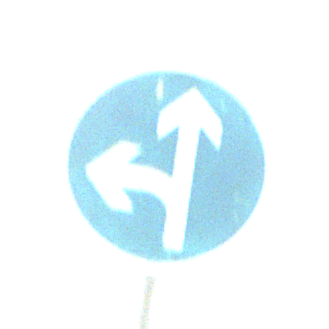
Verkehrszeichen: VorgeschriebeneFahrtrichtungGeradeausOderLinks
Zusatzzeichen oben: VorfahrtGewaehren
Umgebung: Outdoor, RoadRail
Tageszeit: Midday
Wetter: PartlyCloudy
Licht: Natural
Jahreszeit: NotSpecified
Kontrast: HighContrast